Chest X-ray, PA view. Patient: 63 years old, sex F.
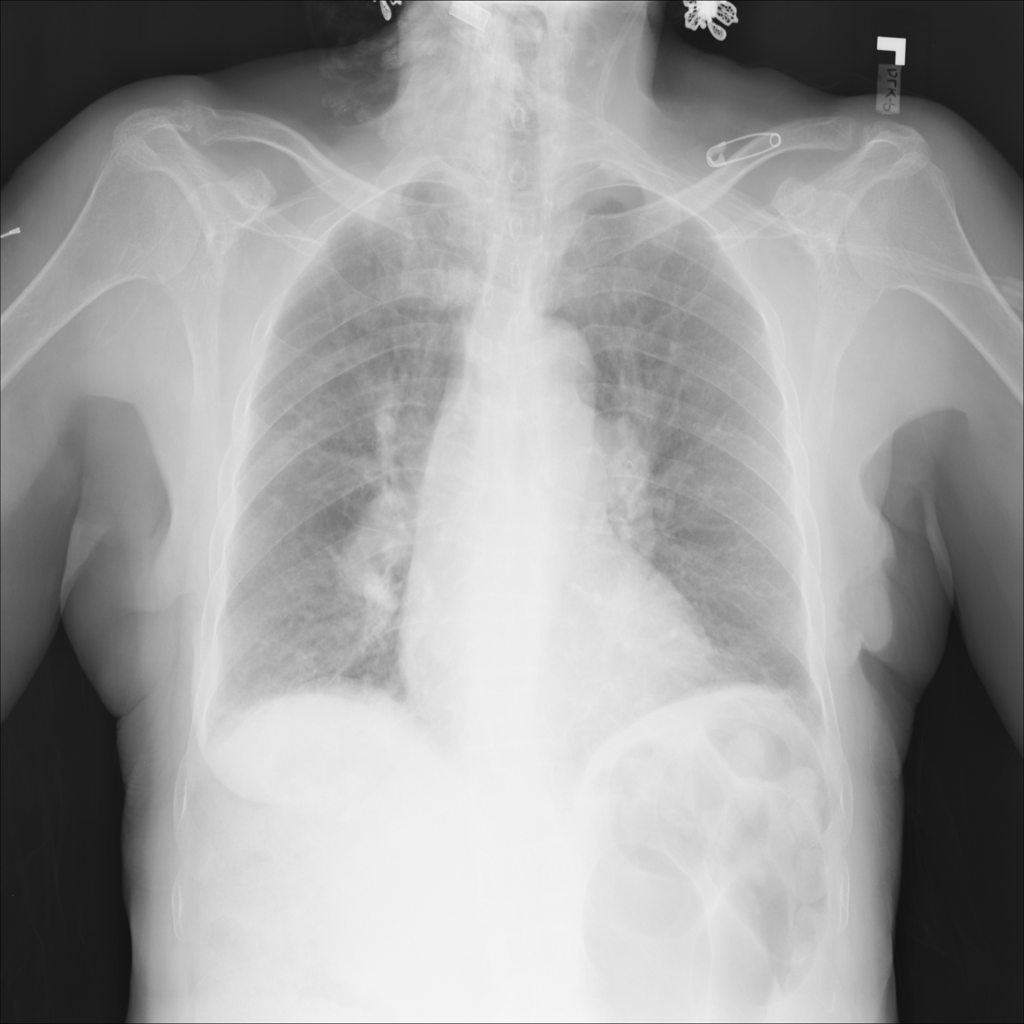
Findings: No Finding